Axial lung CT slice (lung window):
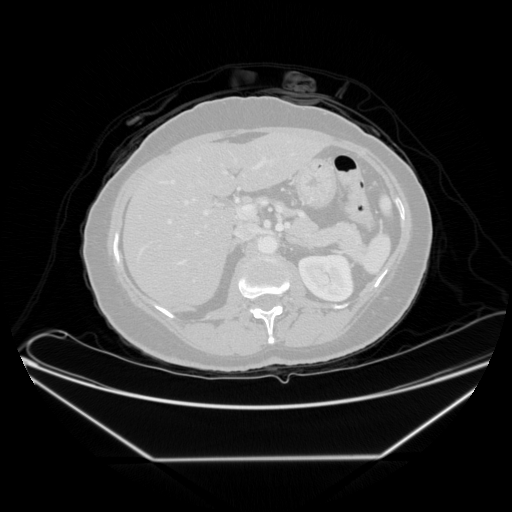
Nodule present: no